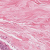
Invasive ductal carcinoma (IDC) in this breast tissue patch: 0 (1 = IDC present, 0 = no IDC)